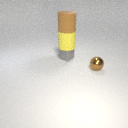
large yellow rubber cylinder below large brown rubber cylinder